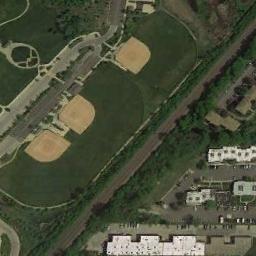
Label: baseball_diamond